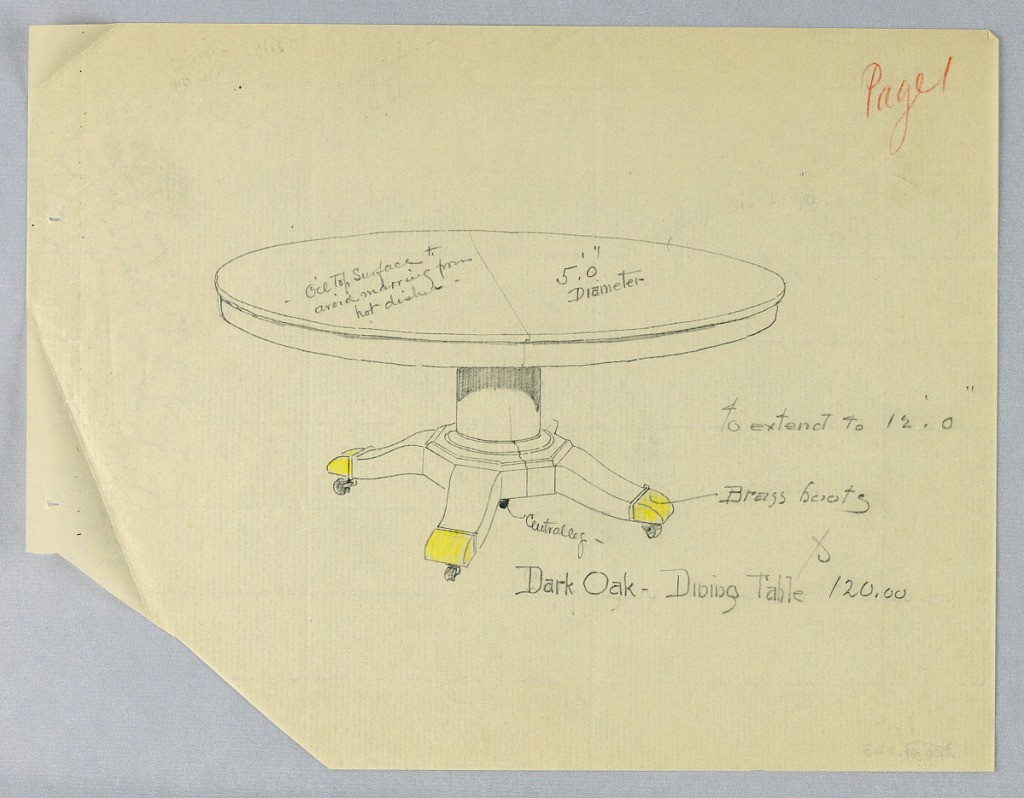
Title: Design for a Five-Legged Dark Oak Dining Table
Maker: A.N. Davenport Co.
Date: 1900–05
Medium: Graphite and red and yellow colored pencil on thin, cream paper
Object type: Drawing
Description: Round and molded table top with a dividing stretcher running across the center; is raised on a plain column-like support sitting atop a molded base on splayed legs with brass sabots on casters indicated by yellow color pencil.